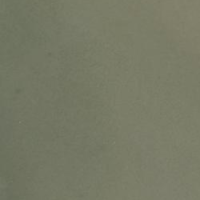
EUNIS habitat code: 15
Species observed at this site:
Numenius arquata
Aythya fuligula
Ardea alba